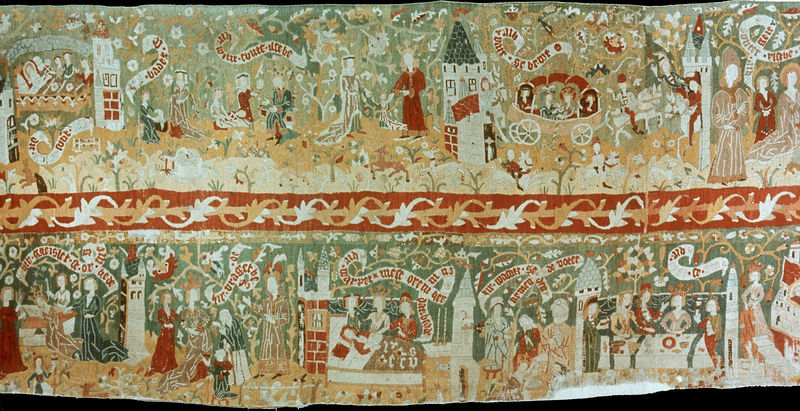
Titel: Elisabeth-Teppich
Institution: Wienhausen, Kloster
Schlagwörter: frauen, geschichte, essen, tafel, wandteppich, inschrift, bett, burg, ritter, fries, mittelalter, fresko, spruchband, erzählung